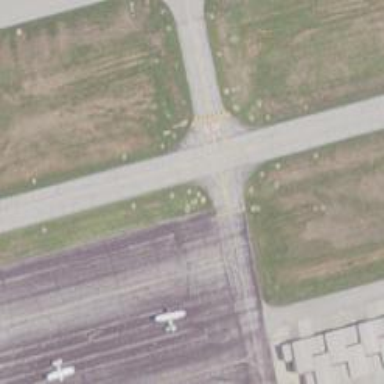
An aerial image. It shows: Image of taxiway at airport.